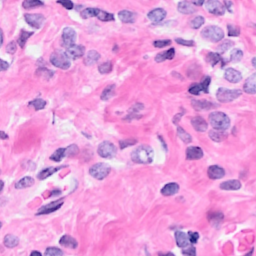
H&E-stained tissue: Breast